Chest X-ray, AP view. Patient: 57 years old, sex M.
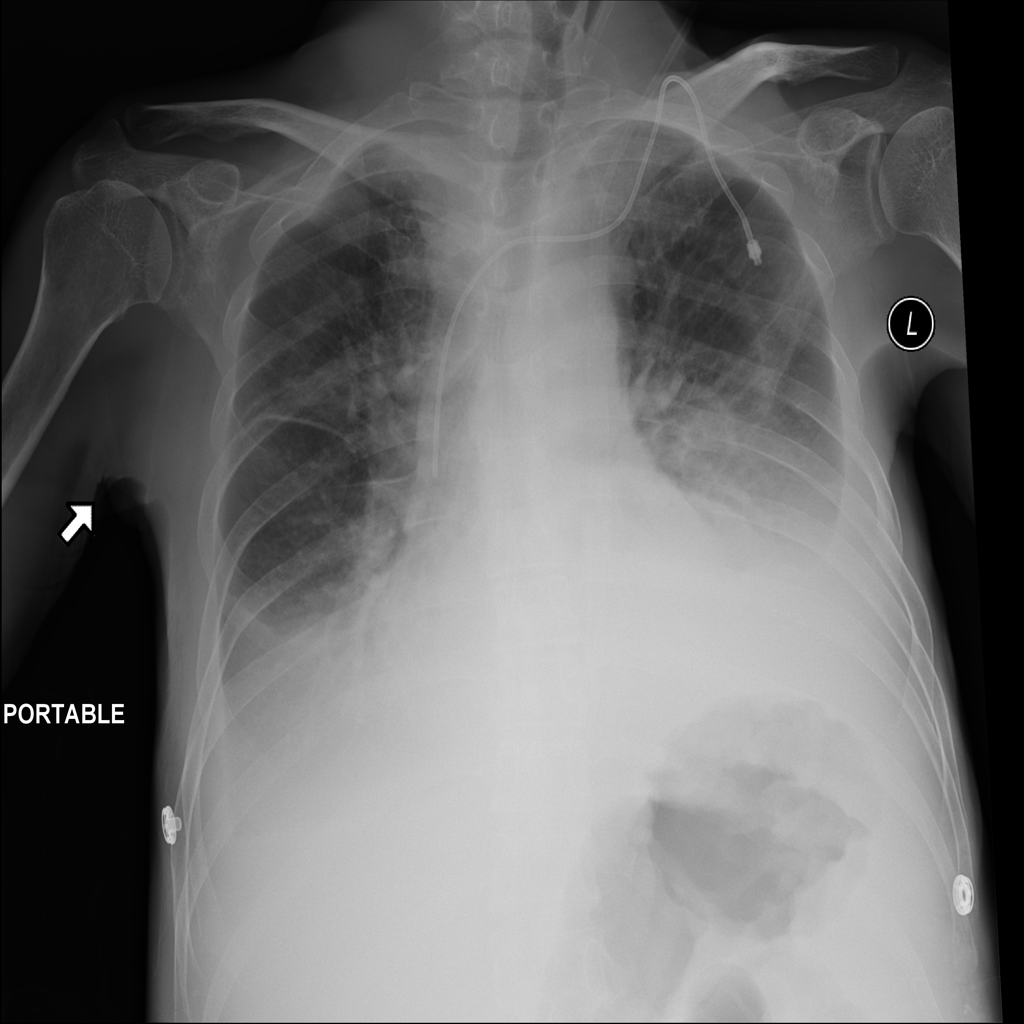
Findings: No Finding